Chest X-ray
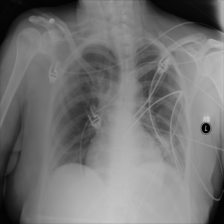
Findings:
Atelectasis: negative
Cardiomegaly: negative
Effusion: negative
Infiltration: negative
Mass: positive
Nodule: negative
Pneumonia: negative
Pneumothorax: negative
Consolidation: negative
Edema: negative
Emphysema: positive
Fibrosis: negative
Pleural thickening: negative
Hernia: negative